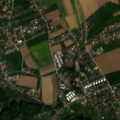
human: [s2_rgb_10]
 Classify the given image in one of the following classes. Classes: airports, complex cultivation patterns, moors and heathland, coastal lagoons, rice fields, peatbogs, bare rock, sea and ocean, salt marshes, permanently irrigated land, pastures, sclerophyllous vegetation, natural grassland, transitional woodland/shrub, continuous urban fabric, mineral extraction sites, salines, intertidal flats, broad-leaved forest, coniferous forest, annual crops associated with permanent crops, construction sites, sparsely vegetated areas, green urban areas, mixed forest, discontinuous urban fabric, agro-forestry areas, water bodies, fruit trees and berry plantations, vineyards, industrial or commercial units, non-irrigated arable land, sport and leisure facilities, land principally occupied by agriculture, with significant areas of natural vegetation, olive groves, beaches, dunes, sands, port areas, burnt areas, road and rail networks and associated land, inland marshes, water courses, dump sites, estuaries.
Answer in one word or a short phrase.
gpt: discontinuous urban fabric, pastures, complex cultivation patterns, broad-leaved forest, mixed forest